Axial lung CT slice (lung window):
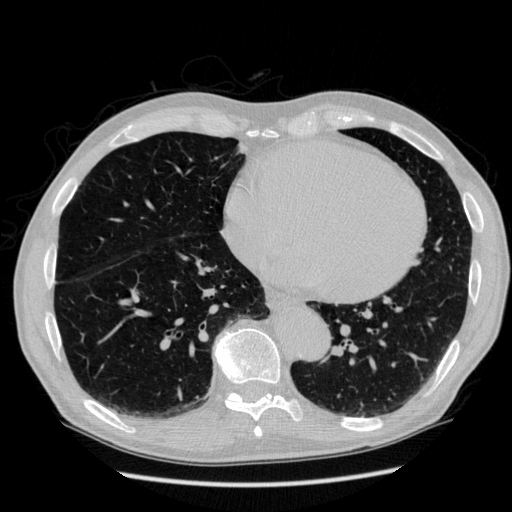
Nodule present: no